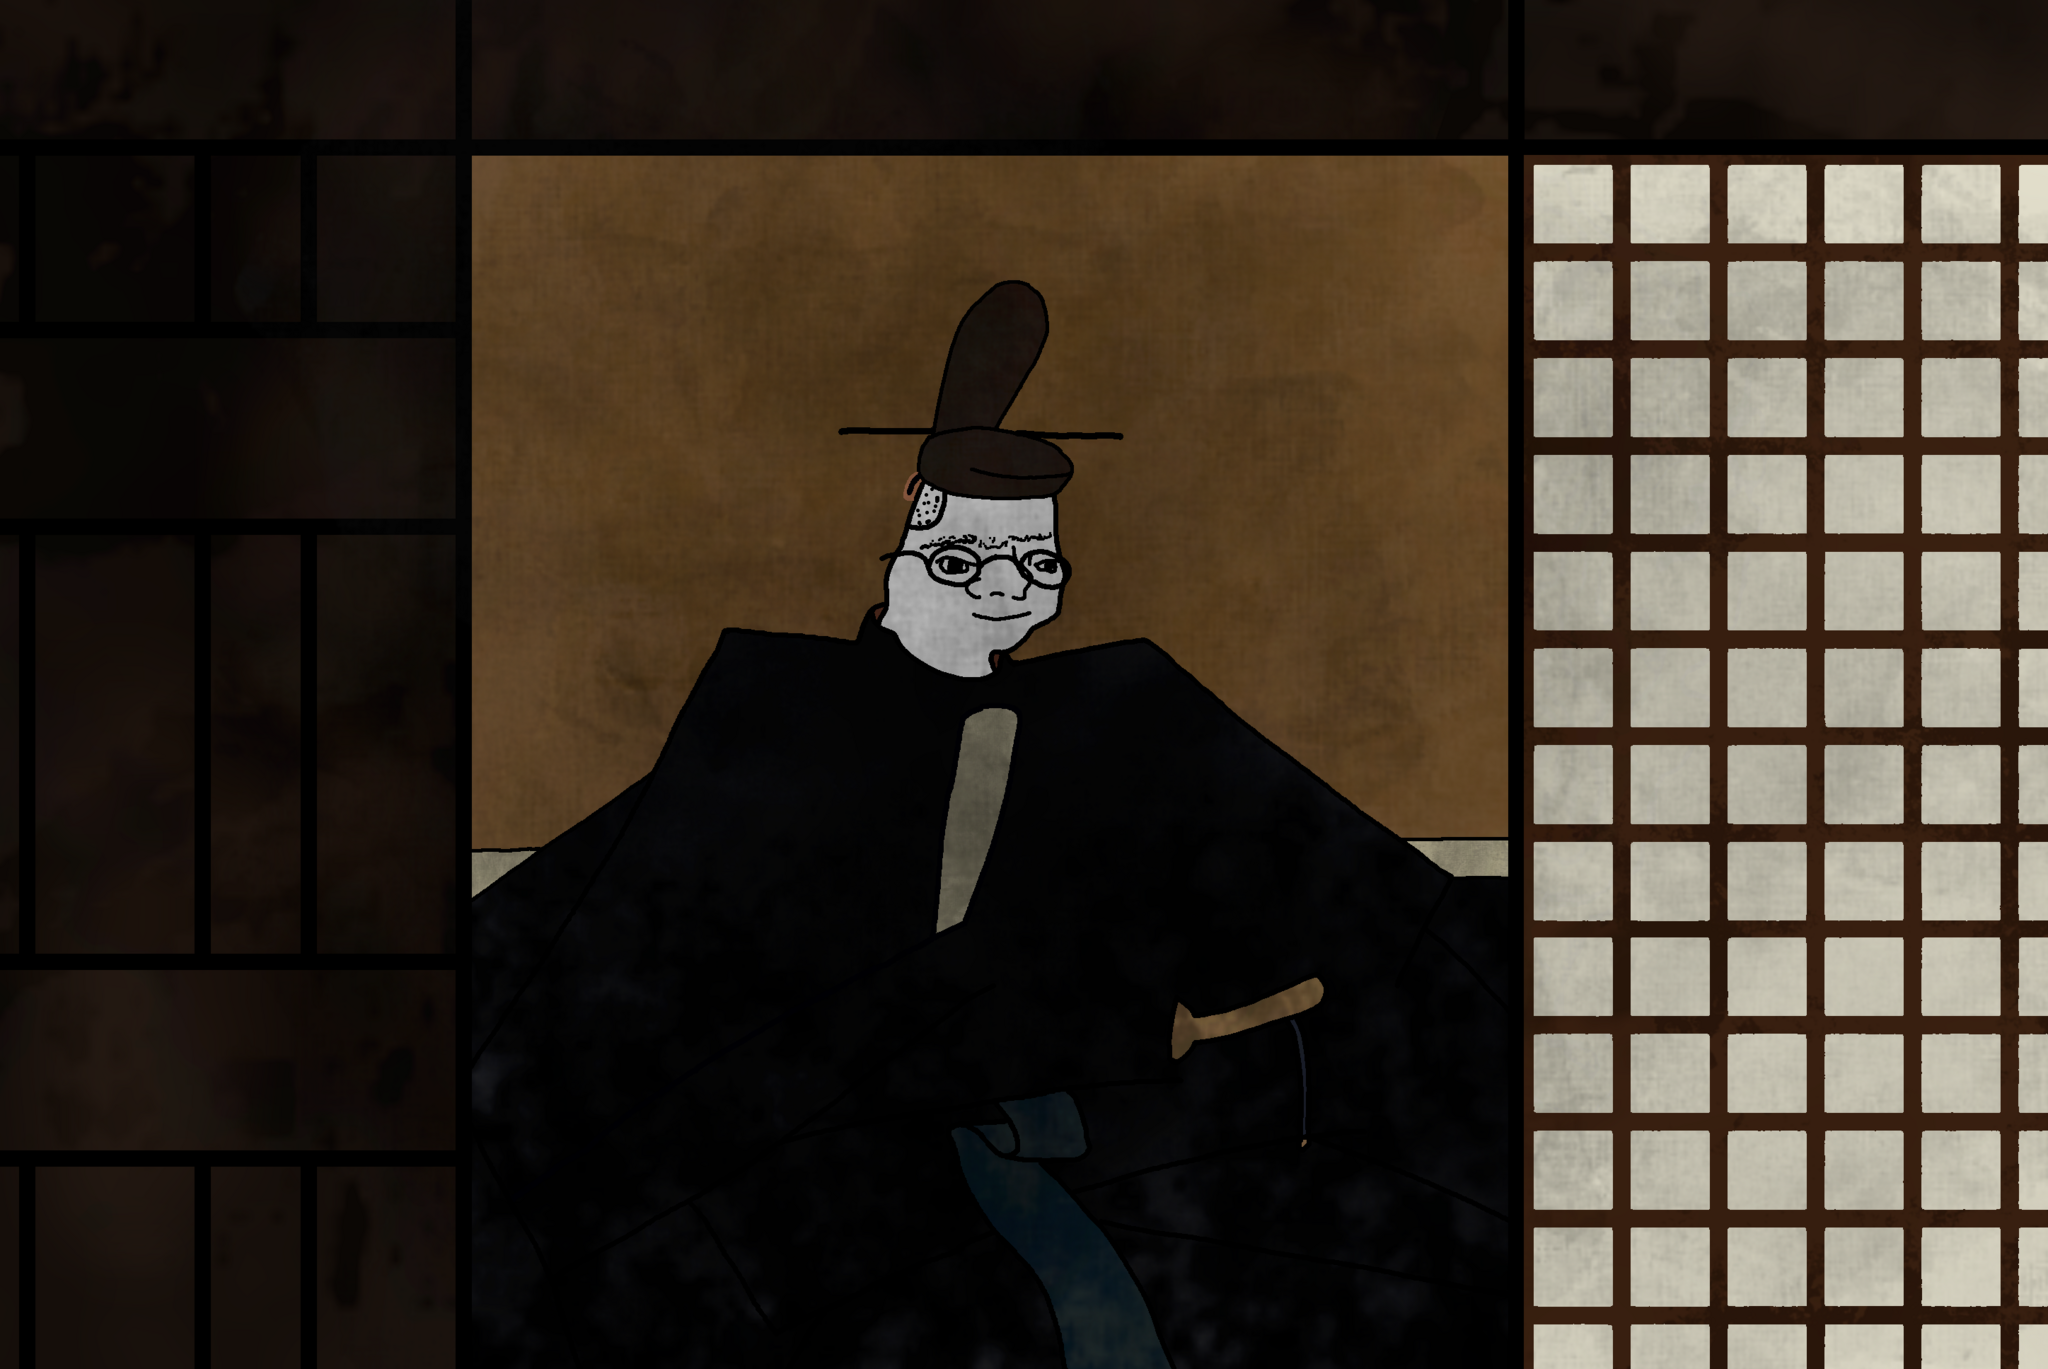
Label: 5_Wojak_with_Background